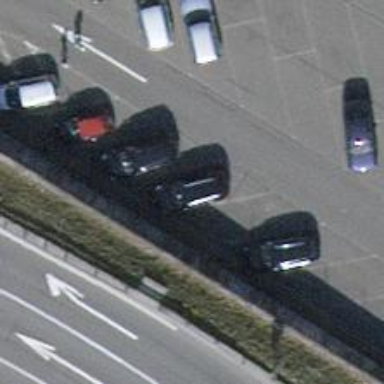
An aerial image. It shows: Charging station.